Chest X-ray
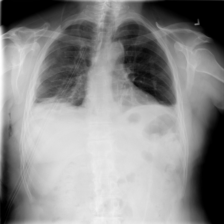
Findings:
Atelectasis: negative
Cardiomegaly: negative
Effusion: negative
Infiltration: negative
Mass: negative
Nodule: negative
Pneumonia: negative
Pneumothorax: positive
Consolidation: negative
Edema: negative
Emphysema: negative
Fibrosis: negative
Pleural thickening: negative
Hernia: negative